Question: The problem I am facing is I am trying to query SAP HANA to bring back a list of unique codes that refer to one instance of a change being made to a database. For a bit of background to the below image, each change has a relevant and that I am using together as variables, in order to find out the for the most recent date.

However, when I use the 'SELECT MAX(DATAB)' function, it forces me to use a'GROUP BY' clause. But, because I cannot omit the from the 'GROUP BY' clause, it returns all three.
Is there a way to get the max date, for any given combination of and , and only return the for that date? In this example, it would be fine to use 'TOP 1' but this is just a scaled-down example from a query that will look at many combinations of and (with the desired outcome being a list of all of the s that relate to the most recent change for that product/store combination, that I will use for a join to another query).
Any help would be appreciated. If full table design etc. is required so that people can attempt to replicate the problem I will happily provide this but am hoping there's a simple solution I have not thought of...
Many thanks
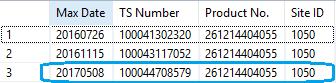
Answer: As in any other SQL-DB that supports window functions, you can use row_number() or rank() function to get the desired result. Which one to use depends on how you want to handle tie values.
If you just want exactly one TS-Number in case there are more than one TS-Number for the same MAXDATE, use the following SQL:
'''
select dat, ts_nr, pr_nr, site
from
(select *, row_number() over ( partition by pr_nr, site order by dat desc ) rownum
from mytab
)
where rownum = 1;
'''
Be aware, that the result is non-deterministic. However, you can (should in most cases!) make it deterministic by adding ts_nr to the order by in the window order by clause. Then you get either the highest or lowest TS-Number for the same MAXDATE, depending on the sort order.
If you want all TS-Numbers in case there are several TS-Numbers for the same MAXDATE, use rank() instead of row_number(), like this:
'''
select dat, ts_nr, pr_nr, site
from
(select *, rank() over ( partition by pr_nr, site order by dat desc ) ranknum
from mytab
)
where ranknum = 1;
'''